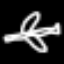
Label: airplane